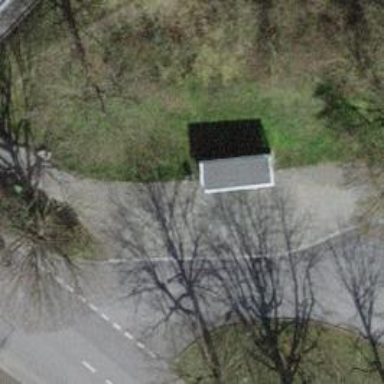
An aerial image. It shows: Brown bench in the vicinity.